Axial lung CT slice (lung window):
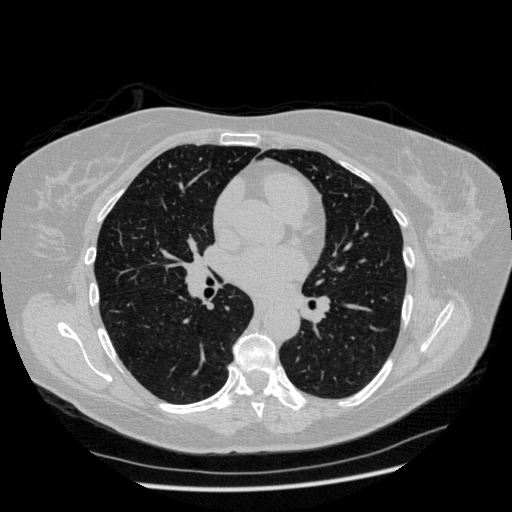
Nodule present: no